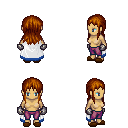
a pixel art fantasy rpg character, female body template, human, tanned skin, white trimmed cape, magenta pants, brunette unkempt hairstyle, metal gloves, brown slippers, four views (front, back, left, right), 2x2 character sprite sheet, small pixel art, hard edges, no anti-aliasing